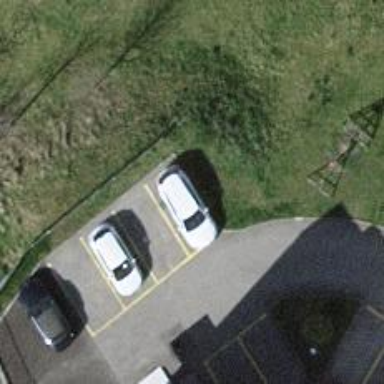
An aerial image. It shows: Road serving as parking aisle.